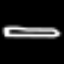
Label: pencil